Question: I have delete all files older than two days from my directories using:
'''
find . -mtime +2 -exec rm {} \;
'''
the files got deleted fine but the size of the directories has not changed is there anything I can do to refresh the size? I have tries 'pwd' but nothing.

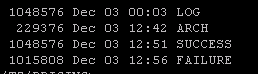
Answer: Have you checked lsof? If some application uses files they are not actually deleted till they close them. But I am not sure that this affects dir size.